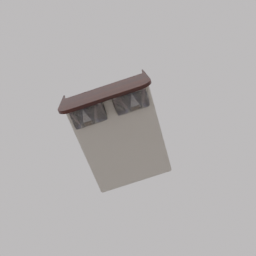
Label: furniture